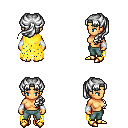
a pixel art fantasy rpg character, female body template, human, tanned skin, yellow tattered cape, teal pants, white princess hairstyle, white cloth bracers, gold boots, four views (front, back, left, right), 2x2 character sprite sheet, small pixel art, hard edges, no anti-aliasing